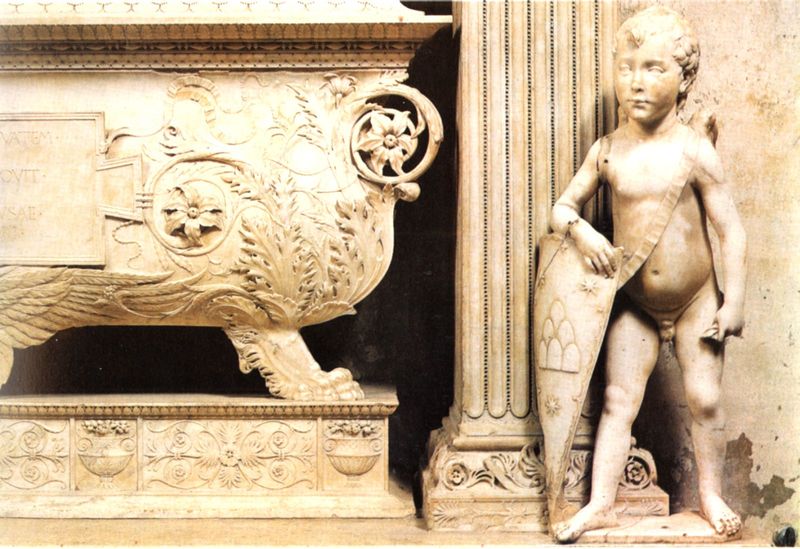
Titel: Grabmal für Carlo Marsuppini
Künstler: Desiderio da Settignano
Standort: Florenz, S. Croce (EU - I - Toskana)
Schlagwörter: blätter, flügel, fuß, hand, nackt, weiß, blume, blumen, haar, marmor, säule, rose, ornament, sockel, kind, blatt, kreis, engel, putte, skulptur, relief, bein, bogen, füsse, column, hands, ornate, face, gold, golden, hair, nose, wall, detail, inschrift, ornamente, flowers, pattern, plastik, podest, poliert, junge, foto, schild, truhe, deckel, antike, knabe, stern, sterne, rom, wappen, sarg, flower, grab, angel, greek, mythology, naked, nude, nudity, roman, stone, eros, head, wächter, armor, boy, child, eyes, feet, plants, amor, mouth, köcher, pfeil, spirale, curls, sculpture, statue, pfeile, cupido, small, grabmal, cupid, marble, putto, urn, arms, leaves, coffer, sarkophag, back, ears, foor, crest, legs, floral, fingers, god, shield, cup, baby, cheek, pillar, bronze, carving, strap, fleur de lis, pedestal, arrow, bow, lion, loewe, penis, crypt, grave, base, sarkopharg, bath, bathtub, tub, tomb, tissue, barefoot, coffin, mrmor, belly, plaque, genitals, young boy, sarcophagus, carve, grecian, archer, sclupture, ornate carving, penid, shielde, ccrypt, footed, claw foot tub, jkdjk, sarkophag putte schild säule kapitelle ornamente blumen farne